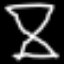
Label: hourglass